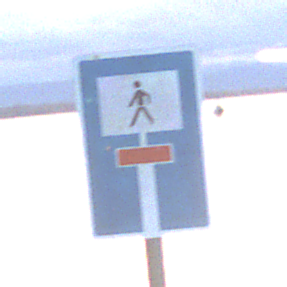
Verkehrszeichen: SackgasseFussgaengerDurchlaessig
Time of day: SunriseSunset
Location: Outdoor (Suburban)
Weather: PartlyCloudy
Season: NotSpecified
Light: Natural